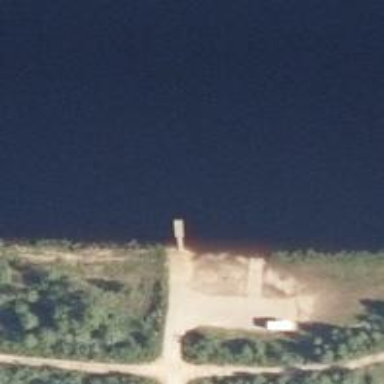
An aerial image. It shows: Slipway on leisure land.